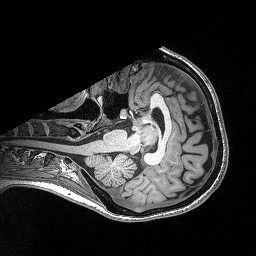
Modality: T1w
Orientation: axial
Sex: female